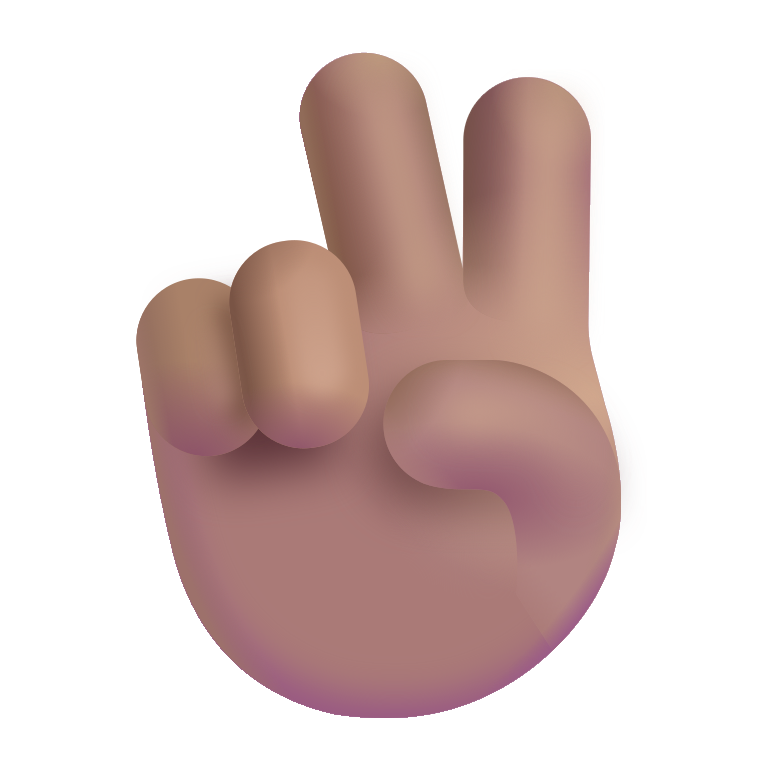
victory hand color